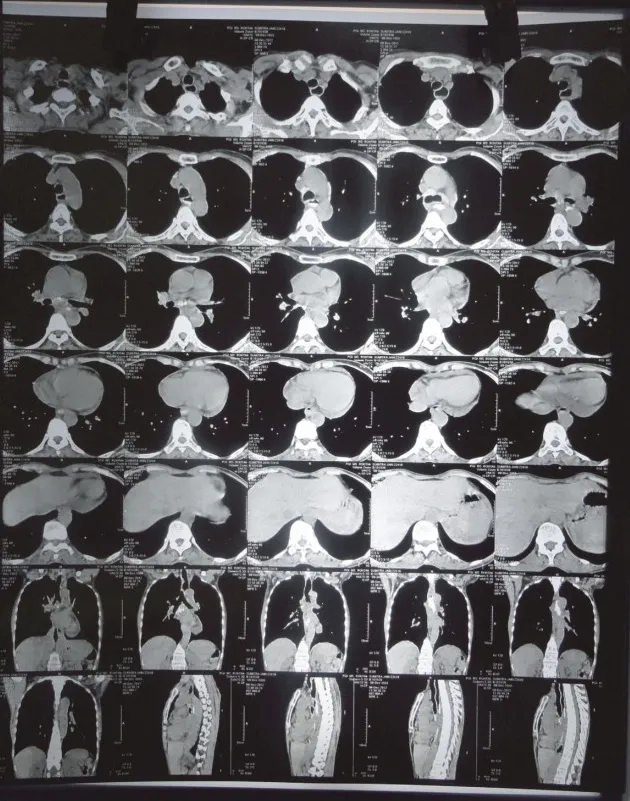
CECT Thorax.
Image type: radiology (ct)